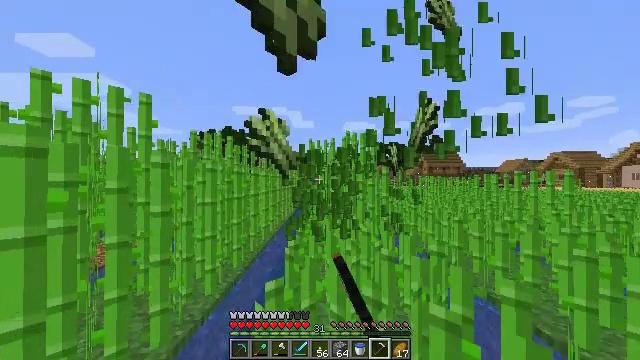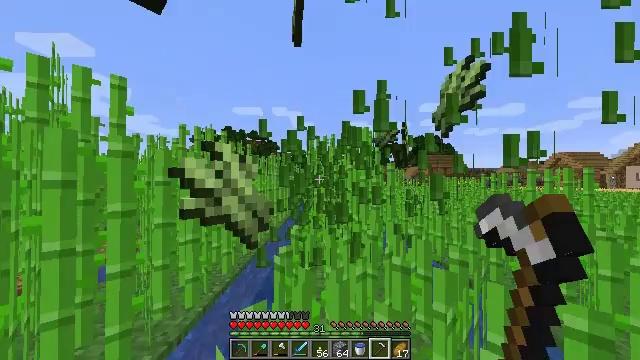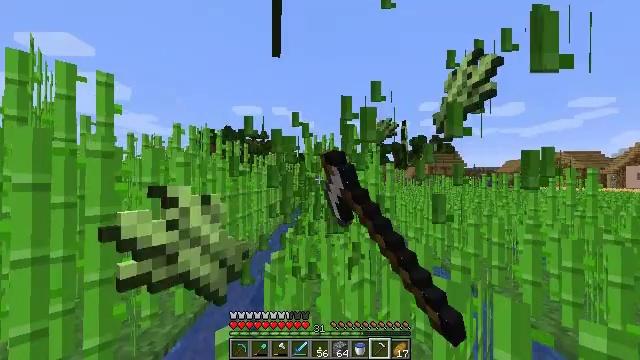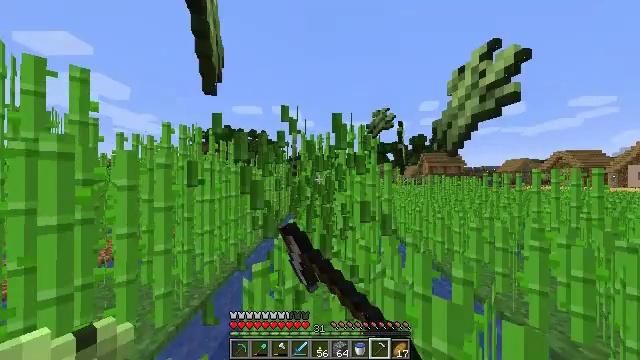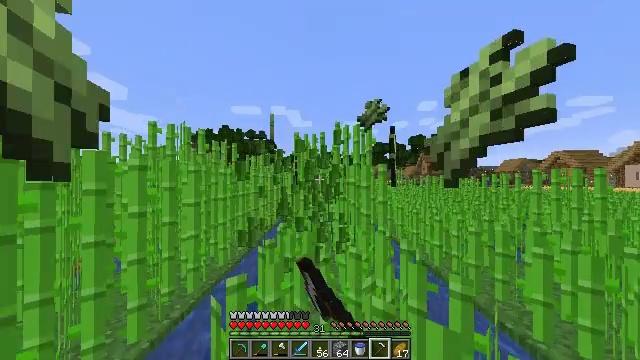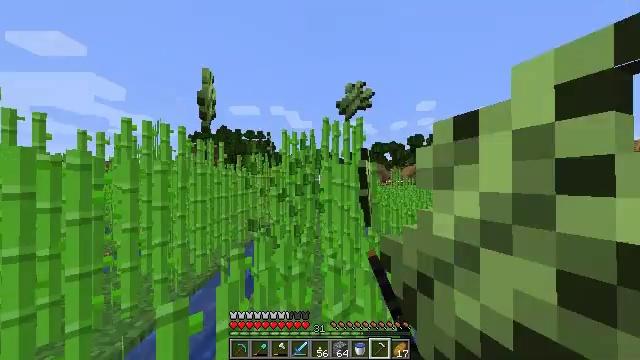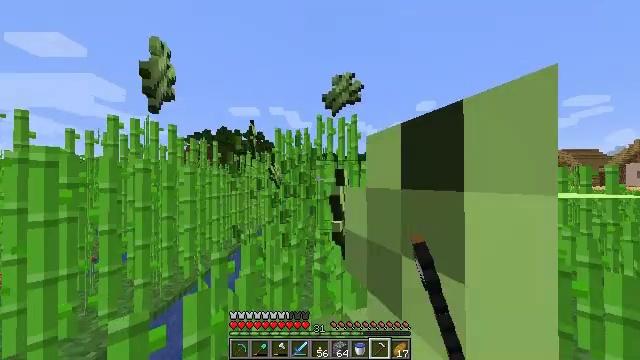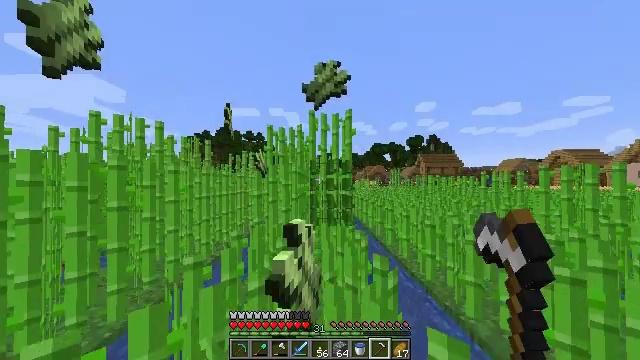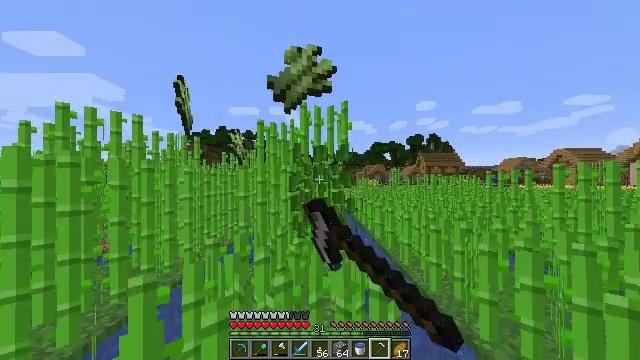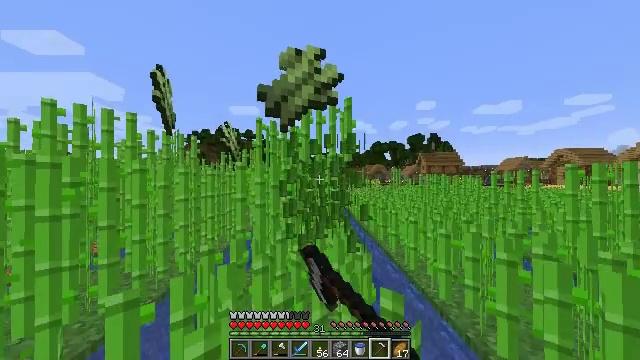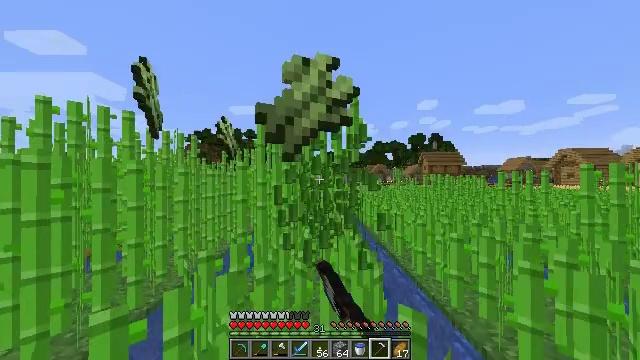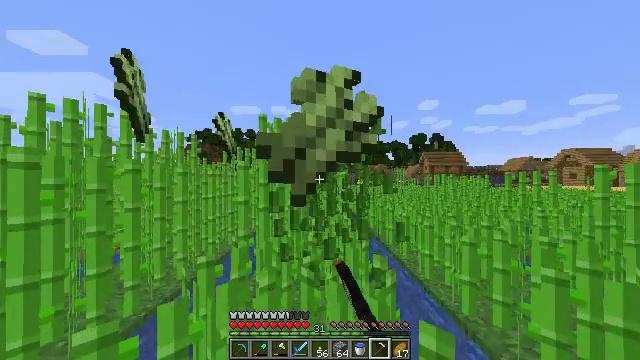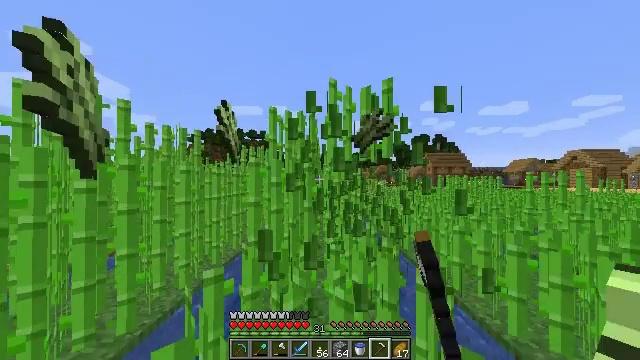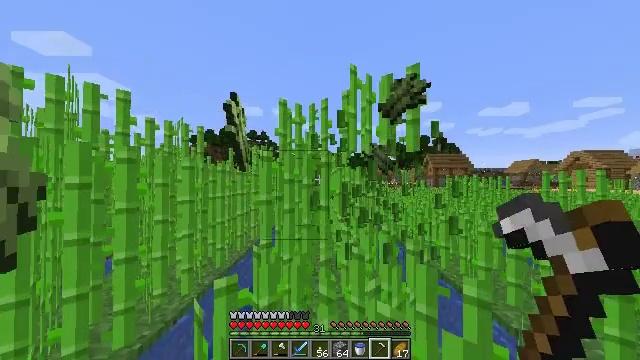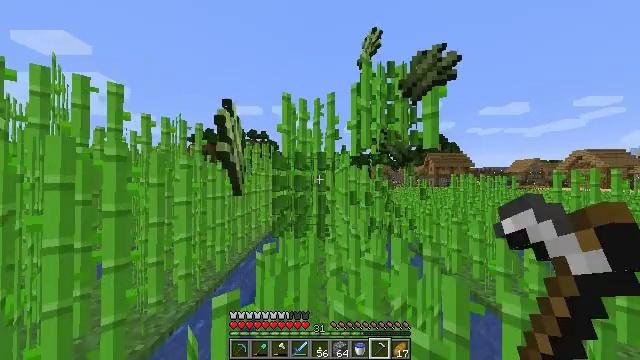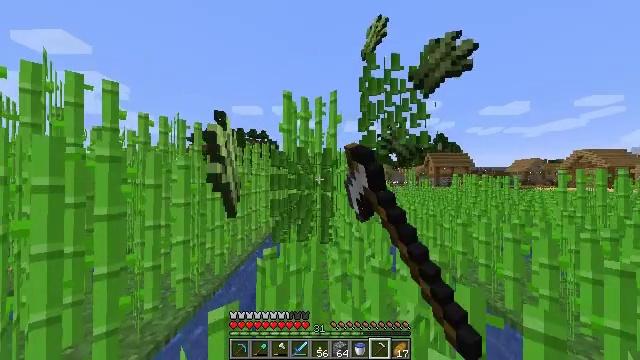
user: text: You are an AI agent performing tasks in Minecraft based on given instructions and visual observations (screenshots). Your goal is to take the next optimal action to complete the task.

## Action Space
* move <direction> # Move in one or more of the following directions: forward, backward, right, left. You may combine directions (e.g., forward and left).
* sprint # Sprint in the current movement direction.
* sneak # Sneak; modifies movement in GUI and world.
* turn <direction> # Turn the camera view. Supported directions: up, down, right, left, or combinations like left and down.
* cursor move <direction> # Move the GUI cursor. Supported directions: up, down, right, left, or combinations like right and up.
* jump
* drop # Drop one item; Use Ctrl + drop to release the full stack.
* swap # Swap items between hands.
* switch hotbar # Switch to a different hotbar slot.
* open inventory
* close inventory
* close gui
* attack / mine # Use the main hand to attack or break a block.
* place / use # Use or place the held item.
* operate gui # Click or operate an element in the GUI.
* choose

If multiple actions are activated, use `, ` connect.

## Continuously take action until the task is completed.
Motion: motion action
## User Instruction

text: Break the sugar cane.
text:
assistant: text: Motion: move forward and move right, sprint, attack / mine
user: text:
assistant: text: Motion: move forward and move right, sprint, attack / mine
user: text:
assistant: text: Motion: move forward and move right, sprint, attack / mine
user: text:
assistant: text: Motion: move forward and move right, sprint, attack / mine
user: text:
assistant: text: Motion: move forward and move right, sprint, attack / mine
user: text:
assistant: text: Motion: move forward and move right, sprint, attack / mine
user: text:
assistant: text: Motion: move forward, sprint, attack / mine
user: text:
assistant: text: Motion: move forward, sprint, attack / mine
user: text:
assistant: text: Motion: move forward and move left, sprint, attack / mine
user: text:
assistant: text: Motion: move forward and move left, sprint, attack / mine
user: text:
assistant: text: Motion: move forward and move left, sprint, attack / mine
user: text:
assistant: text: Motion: move forward and move left, sprint, attack / mine
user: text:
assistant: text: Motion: move forward and move left, sprint, attack / mine
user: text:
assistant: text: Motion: move forward, sprint, attack / mine
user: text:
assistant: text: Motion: move forward, sprint, attack / mine
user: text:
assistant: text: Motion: move forward and move right, sprint, attack / mine
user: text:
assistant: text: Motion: move forward and move right, sprint, attack / mine
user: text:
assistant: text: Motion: move forward and move right, sprint, attack / mine
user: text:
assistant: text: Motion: move forward and move right, sprint, attack / mine
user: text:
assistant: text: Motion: move forward and move right, sprint, attack / mine
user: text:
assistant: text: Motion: move forward and move right, sprint, attack / mine
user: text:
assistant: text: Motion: move forward, sprint, attack / mine
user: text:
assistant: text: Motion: move forward, sprint, attack / mine
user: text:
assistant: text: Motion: move forward and move left, sprint, attack / mine
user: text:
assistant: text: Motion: move forward and move left, sprint, attack / mine
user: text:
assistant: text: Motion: move forward and move left, sprint, attack / mine
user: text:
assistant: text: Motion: move forward and move left, sprint, attack / mine
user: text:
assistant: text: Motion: move forward and move left, sprint, attack / mine
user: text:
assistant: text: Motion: move forward and move left, sprint, attack / mine
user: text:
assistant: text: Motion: move forward, sprint, attack / mine